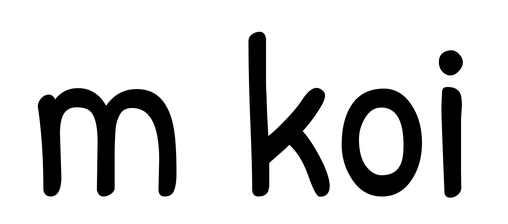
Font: PatrickHand-Regular